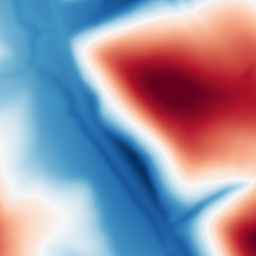
Category: multiscale
Decomposition family: dog
Decomposition parameters: sigma_low: 3
sigma_high: 100
Upsampling method: edge_directed
Upsampling parameters: scale: 4
Upsampling scale: 4